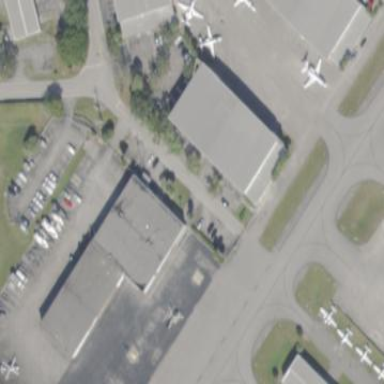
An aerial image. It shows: Hangar located at airport.